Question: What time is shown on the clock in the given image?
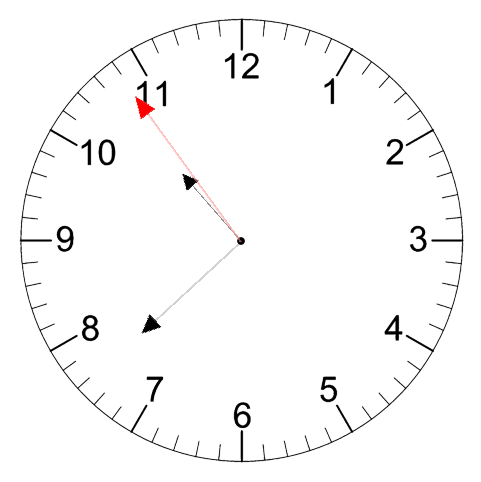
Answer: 10:37:54